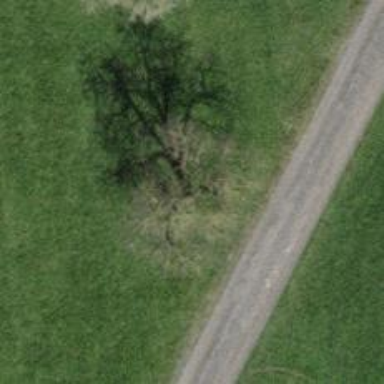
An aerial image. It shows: Deciduous broadleaved tree.